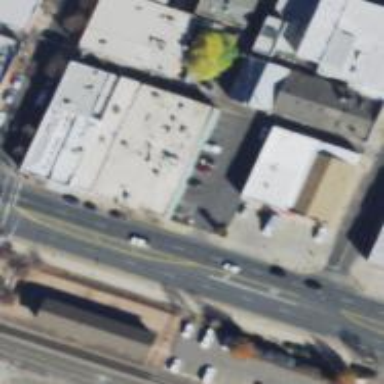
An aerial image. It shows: Commercial building.